Current action and preconditions to check: trajectory_clear

Your task: For each precondition in the list above, predict whether it will hold at this action.

Consider the current scene as observed from the mobile robot's camera, and analyze the predicted future states of all dynamic agents (e.g., people, animals, vehicles, or any moving entities) within the NEXT SECOND.

IMPORTANT: Only answer "very likely" if you are absolutely certain—based on strong, clear evidence—that a dynamic agent will violate the precondition in the predicted future state. Do NOT answer "very likely" for unlikely, ambiguous, or low-probability risks.

Ask yourself for each precondition: Is there a high probability, with clear and convincing evidence, that the predicted future states of any dynamic agent will interfere with the predicted future state of the currently executing action within the NEXT SECOND, causing that precondition to fail?

Assess the risk level based on these predictions. Use "likely" or "very likely" if motions create a clear risk of interference.

Use "neutral" or "improbable" if agents are nearby but their predicted paths are clearly diverging or non-conflicting.

Failure Risk Categories: "very improbable", "improbable", "neutral", "likely", "very likely"

Answer Format: Output ONLY the probability_of_failure value from these categories: "very improbable", "improbable", "neutral", "likely", "very likely"

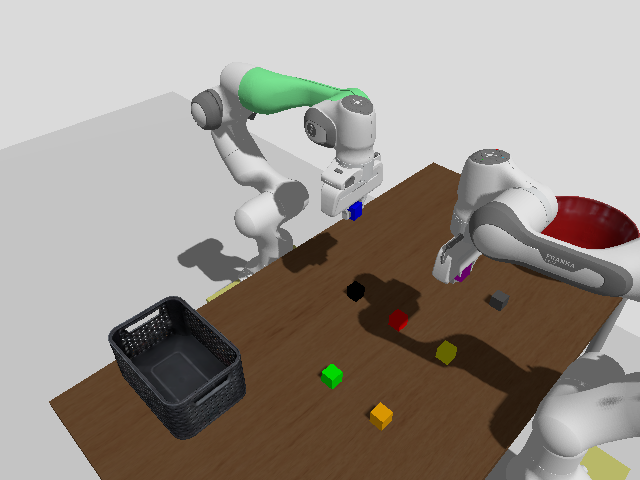

Answer: improbable